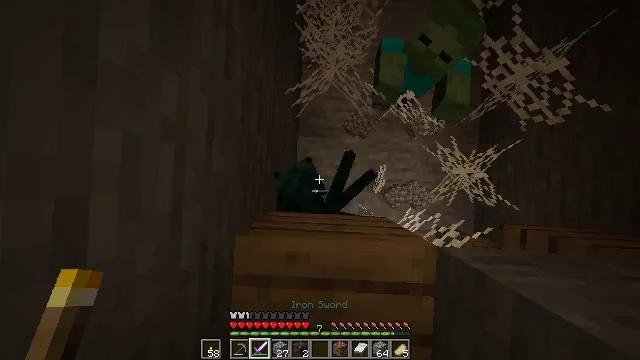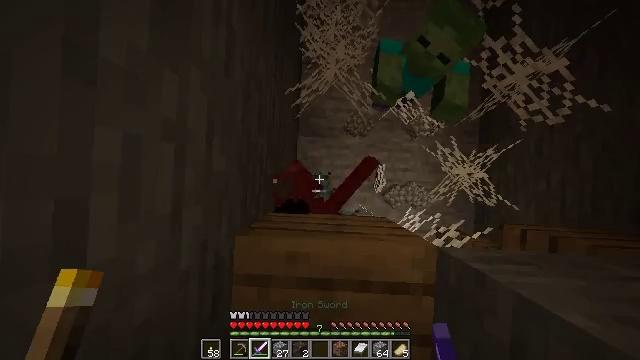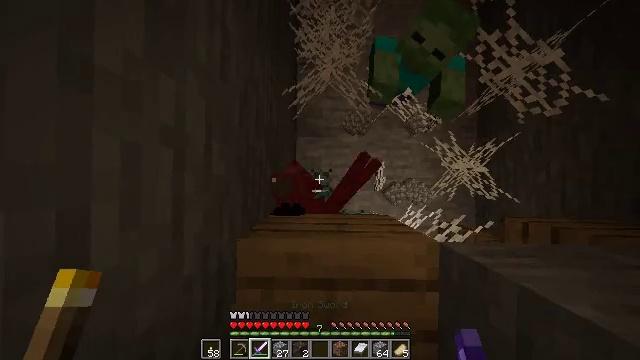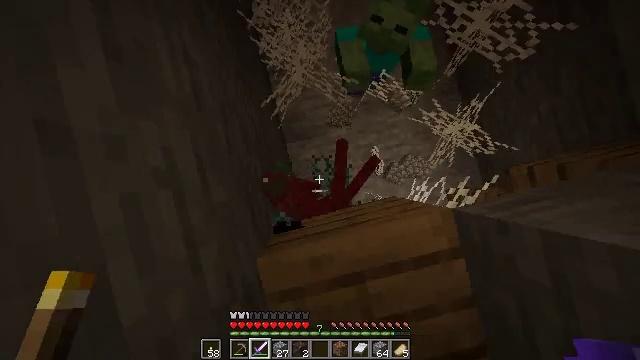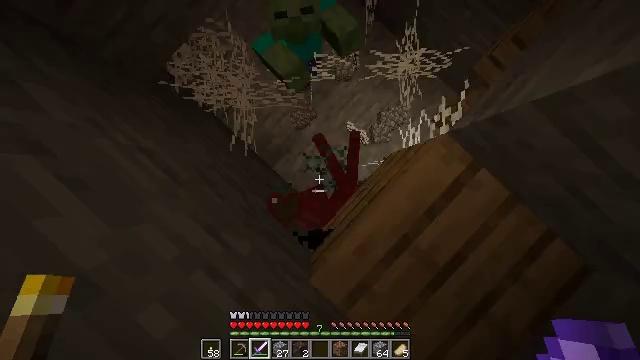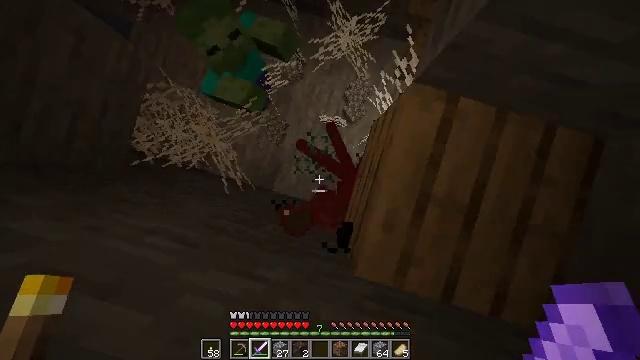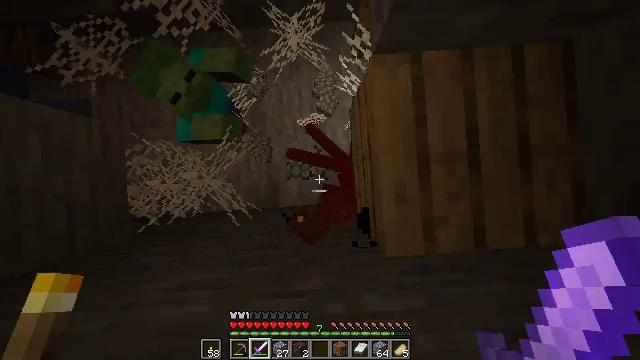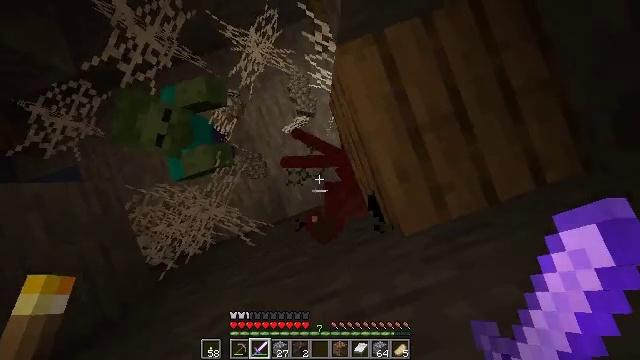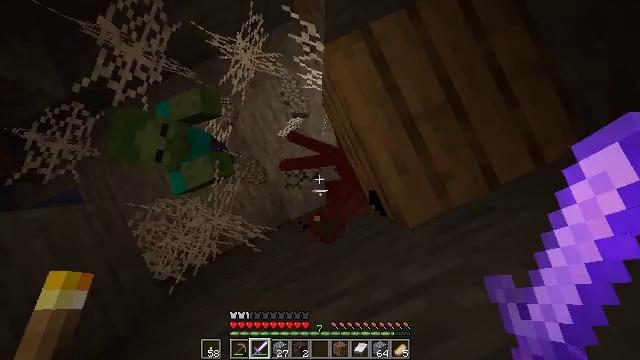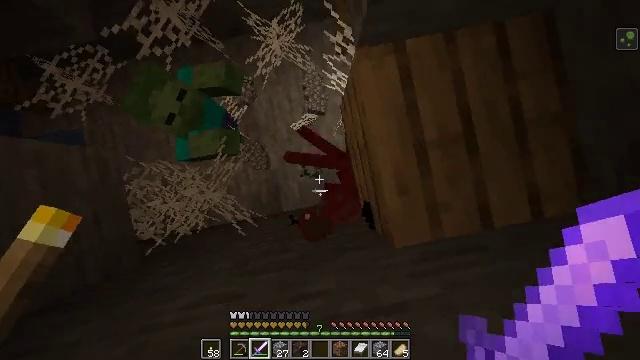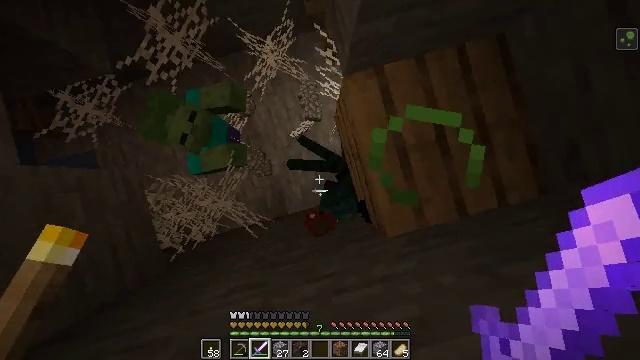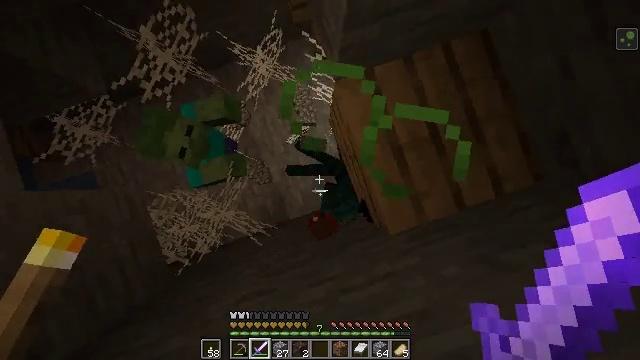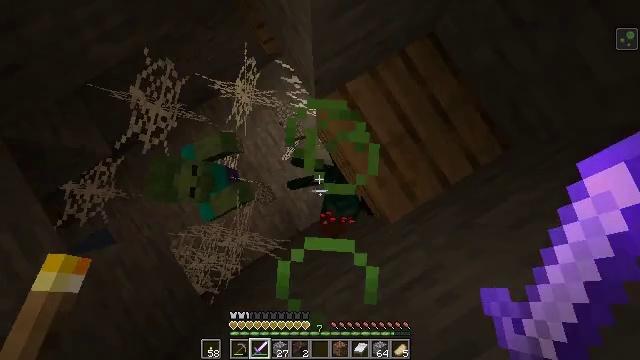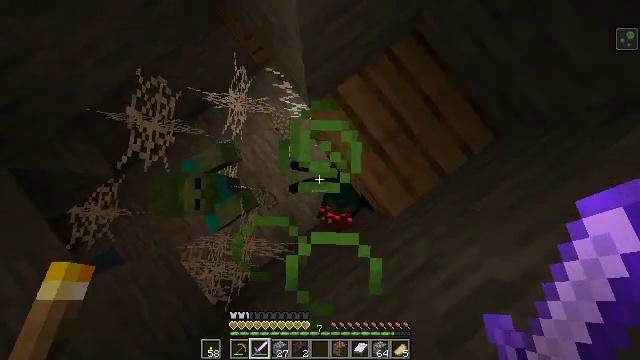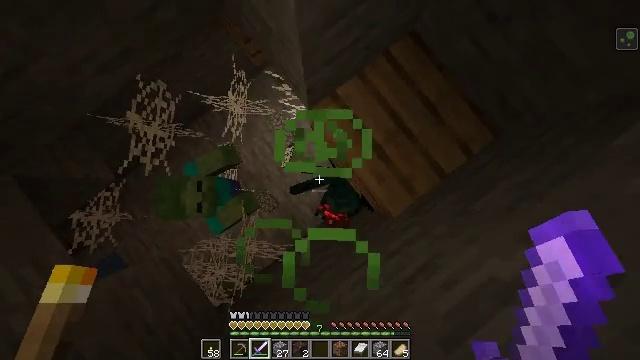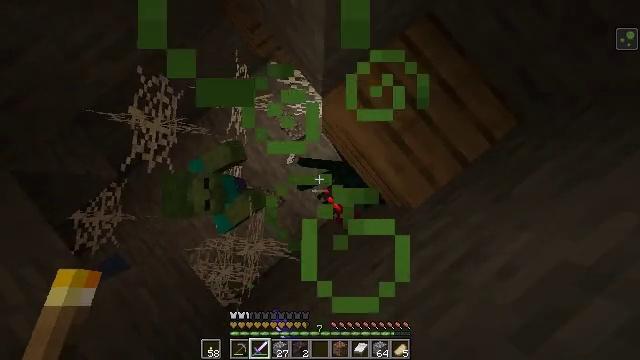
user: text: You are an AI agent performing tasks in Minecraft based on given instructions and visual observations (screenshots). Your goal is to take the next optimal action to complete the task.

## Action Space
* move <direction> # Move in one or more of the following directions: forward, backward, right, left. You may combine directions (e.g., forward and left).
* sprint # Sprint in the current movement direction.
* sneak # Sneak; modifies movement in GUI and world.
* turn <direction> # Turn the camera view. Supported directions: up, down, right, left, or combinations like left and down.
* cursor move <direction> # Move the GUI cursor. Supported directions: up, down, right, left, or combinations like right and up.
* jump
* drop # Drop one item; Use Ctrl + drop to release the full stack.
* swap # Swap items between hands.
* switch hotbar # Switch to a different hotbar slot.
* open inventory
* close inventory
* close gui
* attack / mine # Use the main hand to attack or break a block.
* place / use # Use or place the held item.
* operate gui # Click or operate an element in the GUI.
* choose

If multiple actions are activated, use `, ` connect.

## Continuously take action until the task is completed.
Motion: motion action
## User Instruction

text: Kill mobs in the caves.
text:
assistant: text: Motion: sneak
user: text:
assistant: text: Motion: sneak, turn right
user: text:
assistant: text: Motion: sneak, turn right
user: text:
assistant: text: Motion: sneak, turn right
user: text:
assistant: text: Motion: sneak, turn right and down
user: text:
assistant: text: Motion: sneak, turn right
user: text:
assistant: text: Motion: sneak, turn right
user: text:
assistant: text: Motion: sneak, turn right
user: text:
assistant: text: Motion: sneak
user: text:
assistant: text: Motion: sneak
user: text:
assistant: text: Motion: sneak, turn right
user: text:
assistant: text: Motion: sneak, turn right and up
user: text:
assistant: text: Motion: sneak, turn right, attack / mine
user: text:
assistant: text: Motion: sneak, attack / mine
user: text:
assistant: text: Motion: sneak, attack / mine
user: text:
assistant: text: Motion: sneak
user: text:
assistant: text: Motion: sneak, turn right
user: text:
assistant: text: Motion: sneak